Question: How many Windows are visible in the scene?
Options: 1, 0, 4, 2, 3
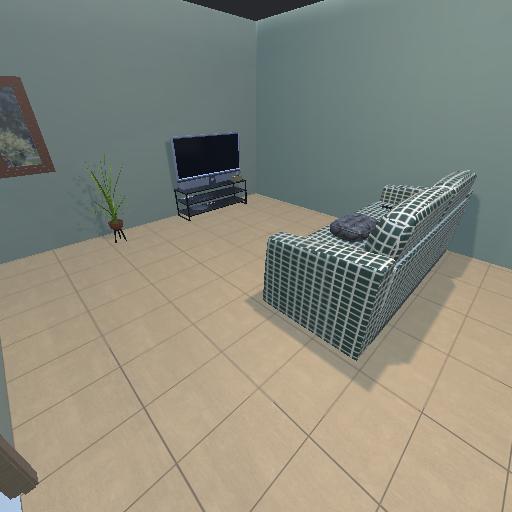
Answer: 1